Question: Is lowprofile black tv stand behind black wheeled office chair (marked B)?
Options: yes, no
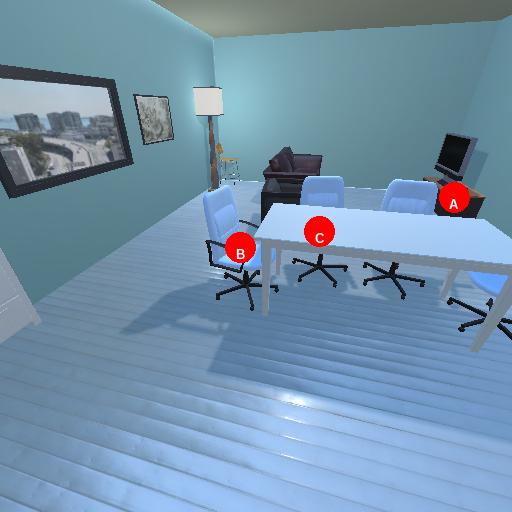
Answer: yes